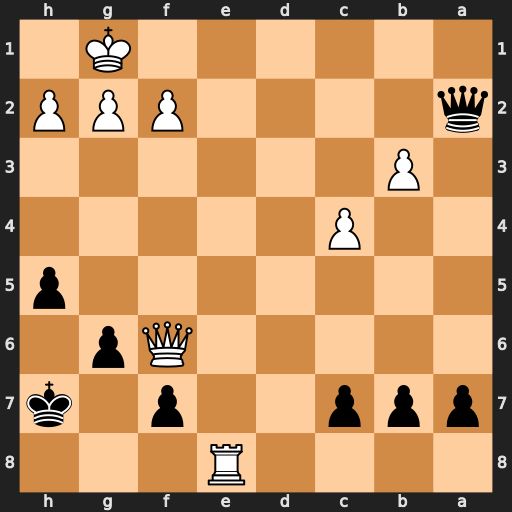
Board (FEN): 4R3/ppp2p1k/5Qp1/7p/2P5/1P6/q4PPP/6K1
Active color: b
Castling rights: -
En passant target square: -
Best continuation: Qb1+ Re1 Qxe1#